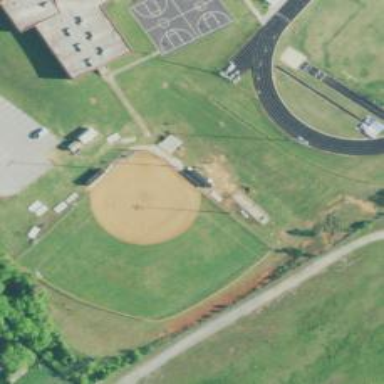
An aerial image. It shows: Softball pitch for leisure land activities.